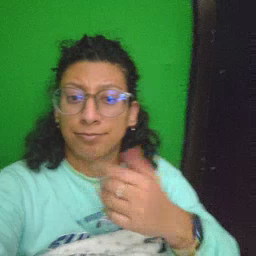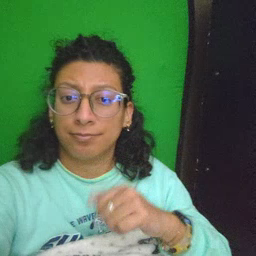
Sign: dryer